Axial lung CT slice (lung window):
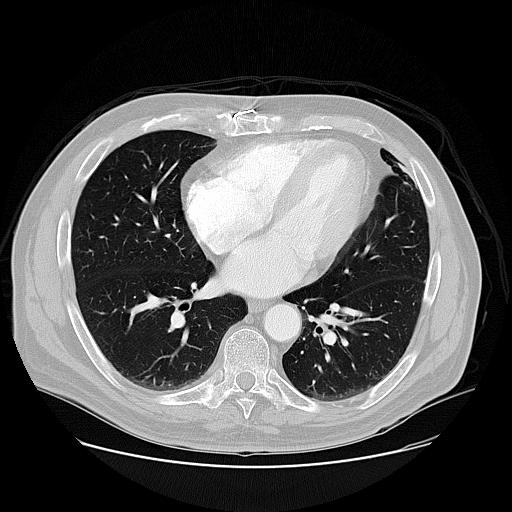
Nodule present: no